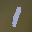
Label: 1